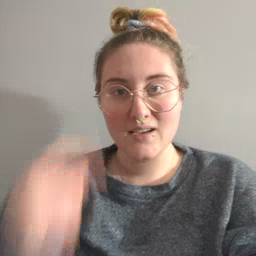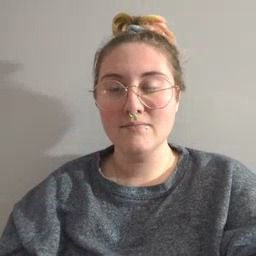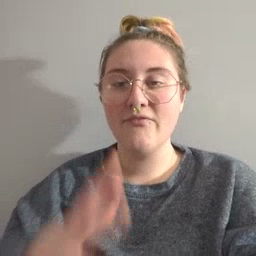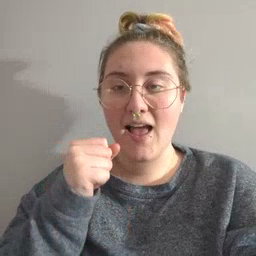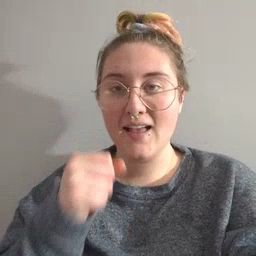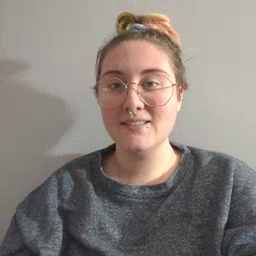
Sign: fast